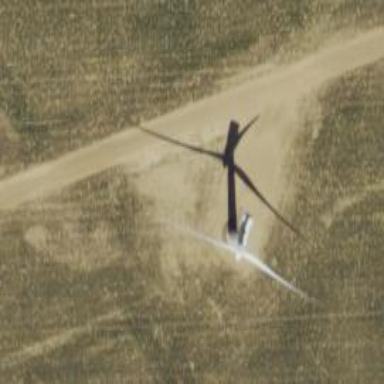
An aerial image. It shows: Wind turbine generator that utilizes wind as its source for generating electricity. It is of the horizontal axis type.